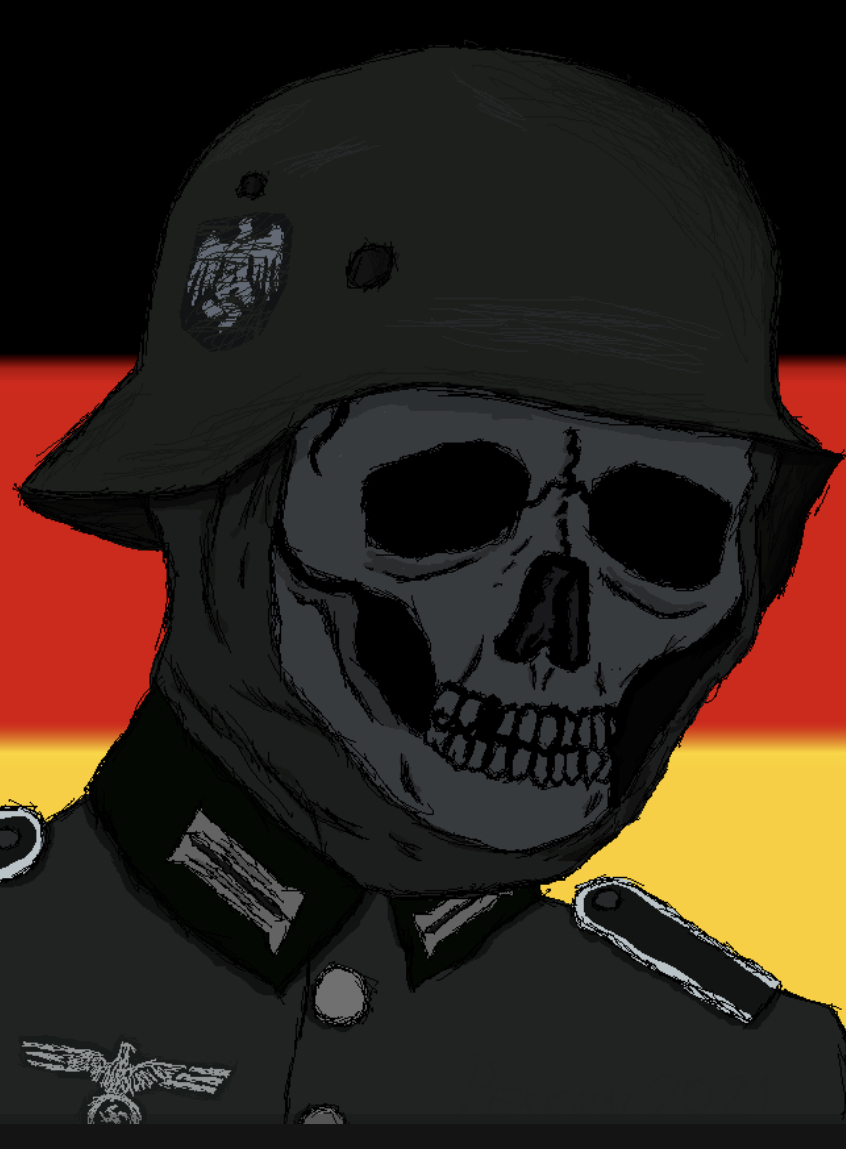
Label: 5_Wojak_with_Background